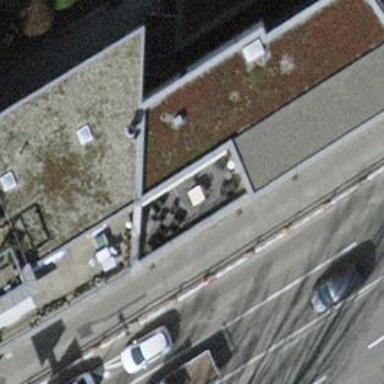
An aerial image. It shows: Building with flat gravel roof of dark gray color. The building itself is of moccasin color.